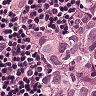
Metastatic tissue present: yes